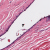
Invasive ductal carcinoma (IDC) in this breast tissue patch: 0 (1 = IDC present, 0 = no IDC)